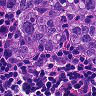
Metastatic tissue present: yes